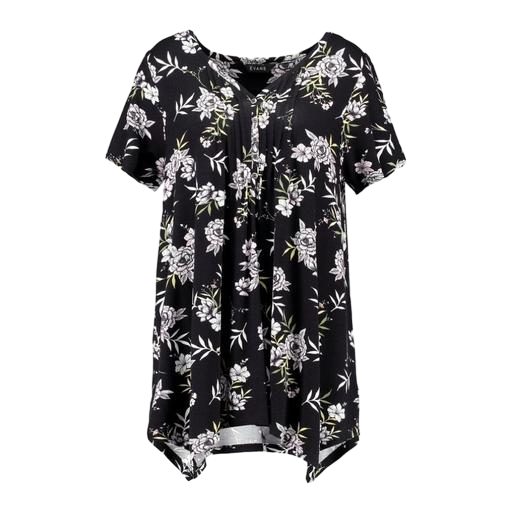
maternity black floral tie tunic, black floral sleep tee, black tunic floral print, white background